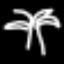
Label: palm tree